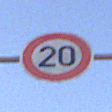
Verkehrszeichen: Geschwindigkeit20
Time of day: SunriseSunset
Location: Outdoor (Nature)
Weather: Clear
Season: NotSpecified
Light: Natural